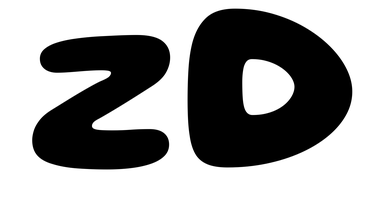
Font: Gluten_Bold